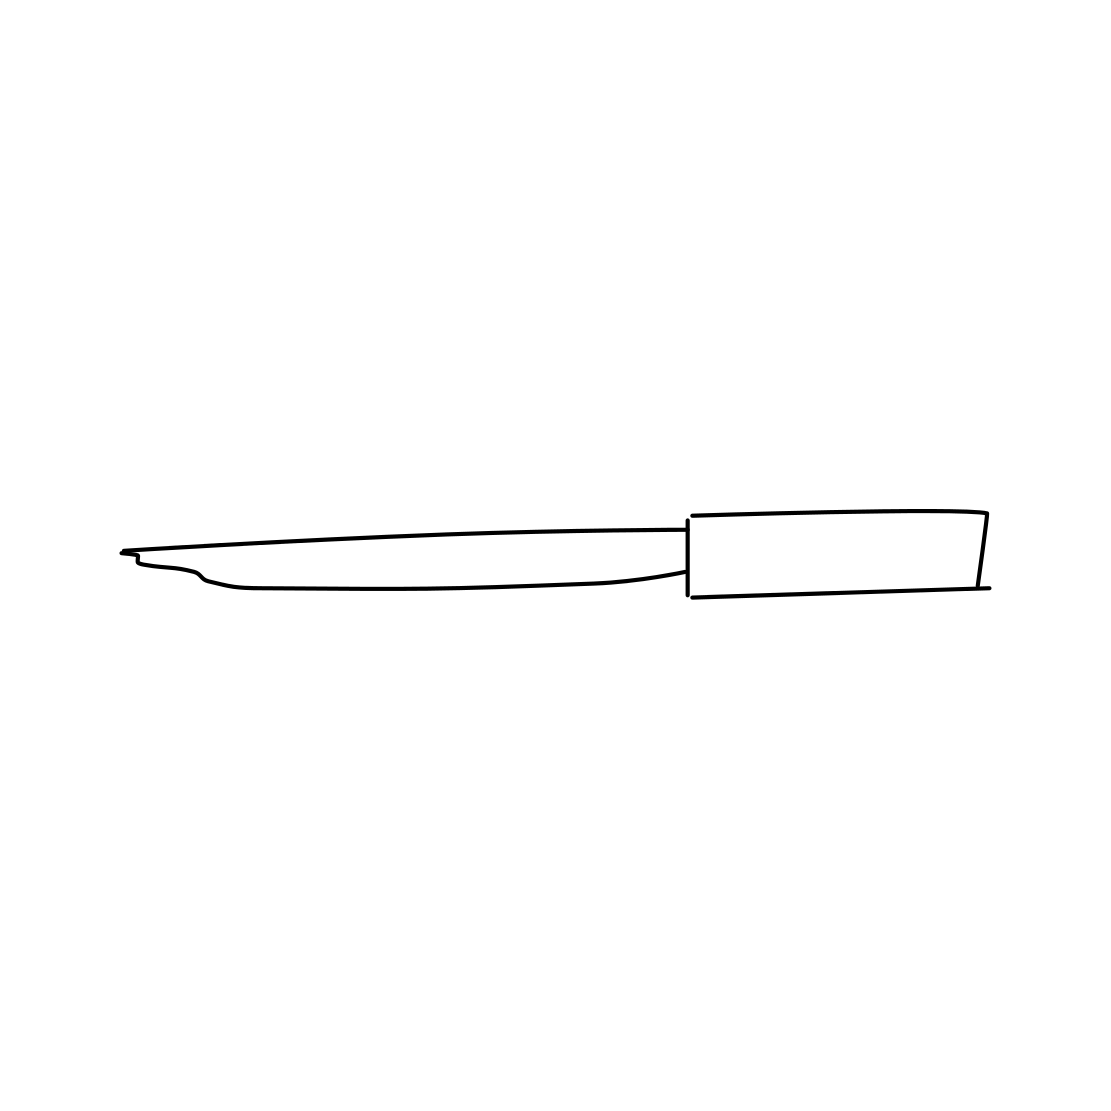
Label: knife